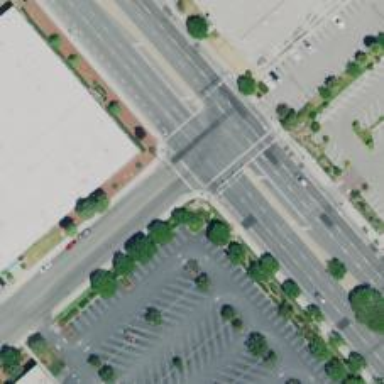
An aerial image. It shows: Solid stop line on the road.